Question: OK,
So I am trying to get started unit testing with Jasmine on an Angular JS project for the first time, and I am hitting a few road blocks.
I am following the very good reference in this blog post about how to <URL>
My test is in a Class Library project and looks like so:-
'''
/// <reference path="../../../../src/tasks.web/scripts/angular-1.2.10.js" />
/// <reference path="../../../../src/tasks.web/scripts/angular-route-1.2.10.js" />
/// <reference path="../../../../src/tasks.web/scripts/app.js" />
/// <reference path="../../../../src/tasks.web/scripts/controllers.js" />
/// <reference path="../lib/angular/angular-mocks.js" />
describe("TaskListController", function () {
beforeEach(module('taskApp.controllers'));
it("has tasks defined", function() {
var $scope = {};
$controller("TaskListController", { $scope: $scope });
expect($scope.tasks).toBeDefined();
});
});
'''
The rest of my app looks like this:-
app.js
'''
var app = angular.module("taskApp", [
"ngRoute",
"appControllers"
]);
app.config(["$routeProvider",
function($routeProvider) {
$routeProvider.
when("/tasks", {
templateUrl: "partials/task-list.html",
controller: "TaskListController"
}).
otherwise({
redirectTo: "/tasks"
});
}
]);
'''
controller.js
'''
var appControllers = angular.module("appControllers", []);
appControllers.controller("TaskListController", function ($scope) {
$scope.tasks = {};
});
'''
All the referenced files are there (no 404s). Visual Studio find the test fine and runs it, however I get 'ReferenceError: Can't find variable: $controller'

Any help gratefully received as I know I am really close to having this working, and I know it is just something simple that I am missing.
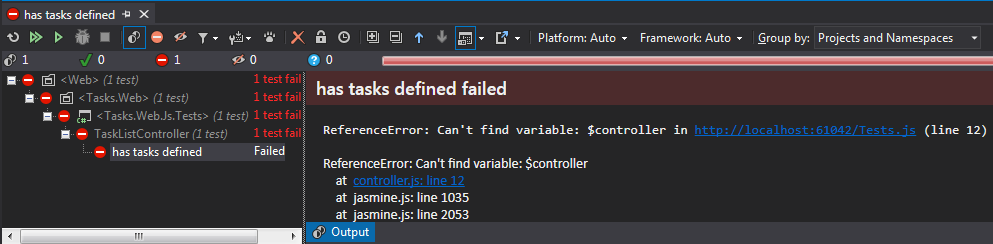
Answer: You need to inject the '$controller'. One way would be:
'''
it("has tasks defined", inject(function($controller) {
var $scope = {};
$controller("TaskListController", { $scope: $scope });
expect($scope.tasks).toBeDefined();
}));
'''
Also you need to reference the correct module in the 'beforeEach'
So you need to do the following:-
'''
beforeEach(module('appControllers'));
'''